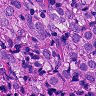
Metastatic tissue present: yes